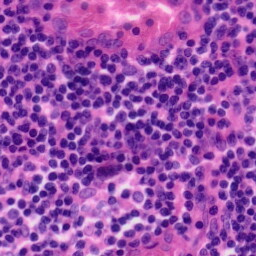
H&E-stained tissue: Tonsil